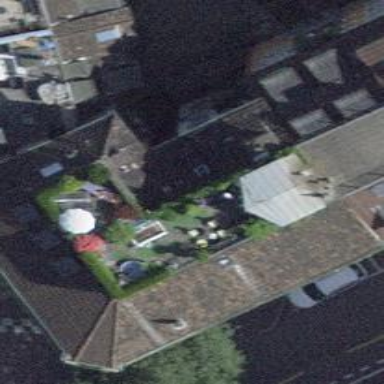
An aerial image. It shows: Furniture shop.